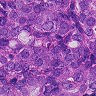
Metastatic tissue present: yes